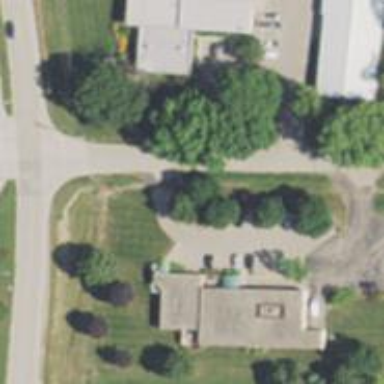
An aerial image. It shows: Driveway leading to service road.